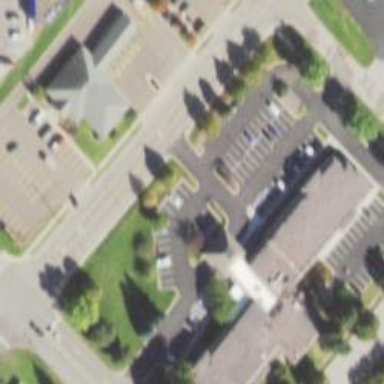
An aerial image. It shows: Hotel building.